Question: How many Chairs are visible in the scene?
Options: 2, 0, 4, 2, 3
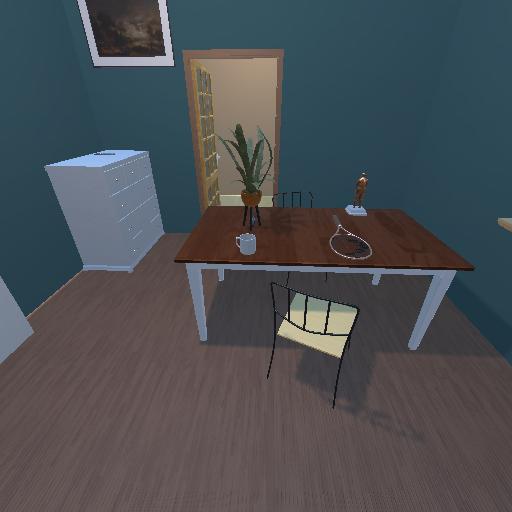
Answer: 2